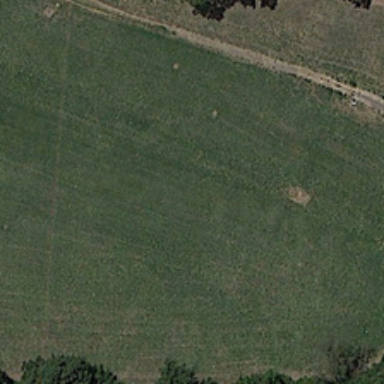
Two parallel rows of green trees are near a piece of green meadow .